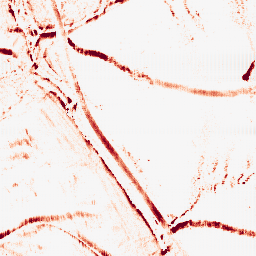
Category: morphological
Decomposition family: morphological_rect
Decomposition parameters: operation: opening
width: 5
height: 10
Upsampling method: fft_zeropad
Upsampling parameters: scale: 4
Upsampling scale: 4